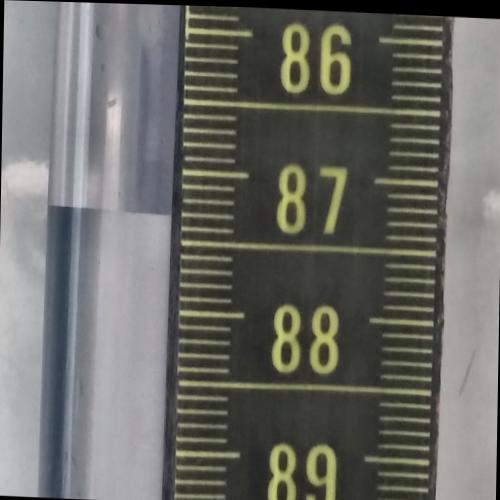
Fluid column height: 87.3 cm